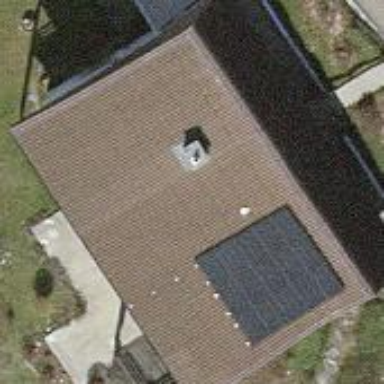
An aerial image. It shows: Simple house.